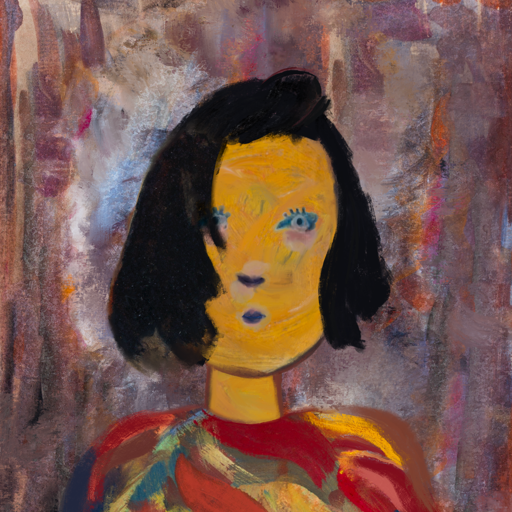
Background: Hypocrite, Head And Neck Front: After_Raid, Face Front: Hill_Girl, Bust: Mother_And_Son_Son, Hair Front: Mosgoul, Head Accessory: Blank, Second Necklace: Blank, Necklace: Blank, Baby: Blank